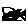
Label: line